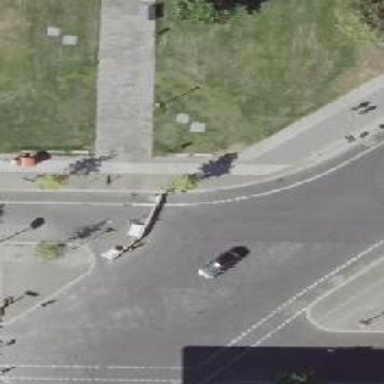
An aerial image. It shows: Unmarked crossing on the road.